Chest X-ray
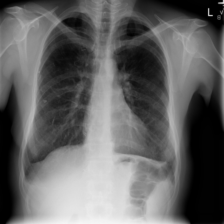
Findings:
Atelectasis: negative
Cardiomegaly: negative
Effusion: negative
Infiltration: negative
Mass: negative
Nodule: negative
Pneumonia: negative
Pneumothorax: negative
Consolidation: negative
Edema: negative
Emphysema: negative
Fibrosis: negative
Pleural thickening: negative
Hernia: negative